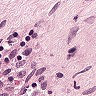
Metastatic tissue present: yes